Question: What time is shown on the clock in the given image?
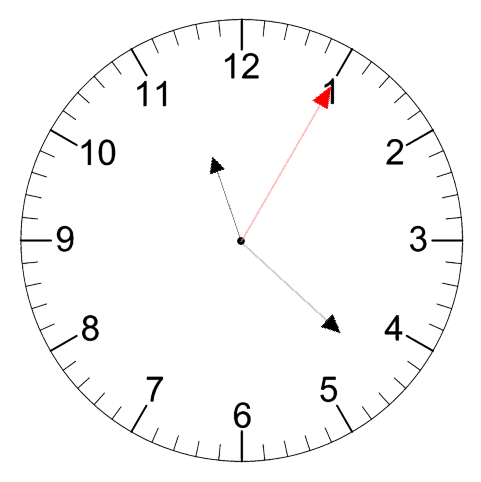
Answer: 11:22:05